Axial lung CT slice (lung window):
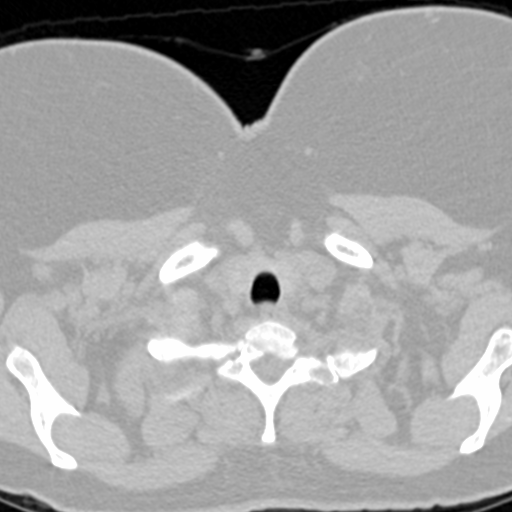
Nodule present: no